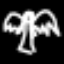
Label: angel